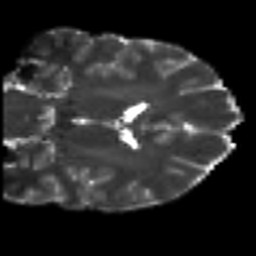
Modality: T2w
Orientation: coronal
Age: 27
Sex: male
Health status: ill
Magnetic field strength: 3 T
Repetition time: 9 s
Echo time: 0.093 s